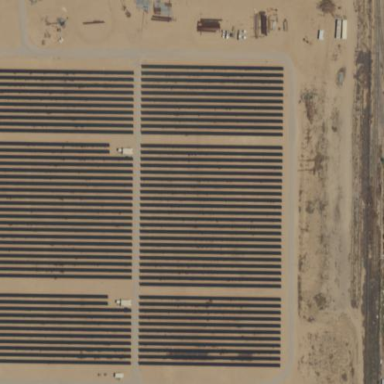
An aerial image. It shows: Ground-mounted solar power plant using photovoltaic technology.